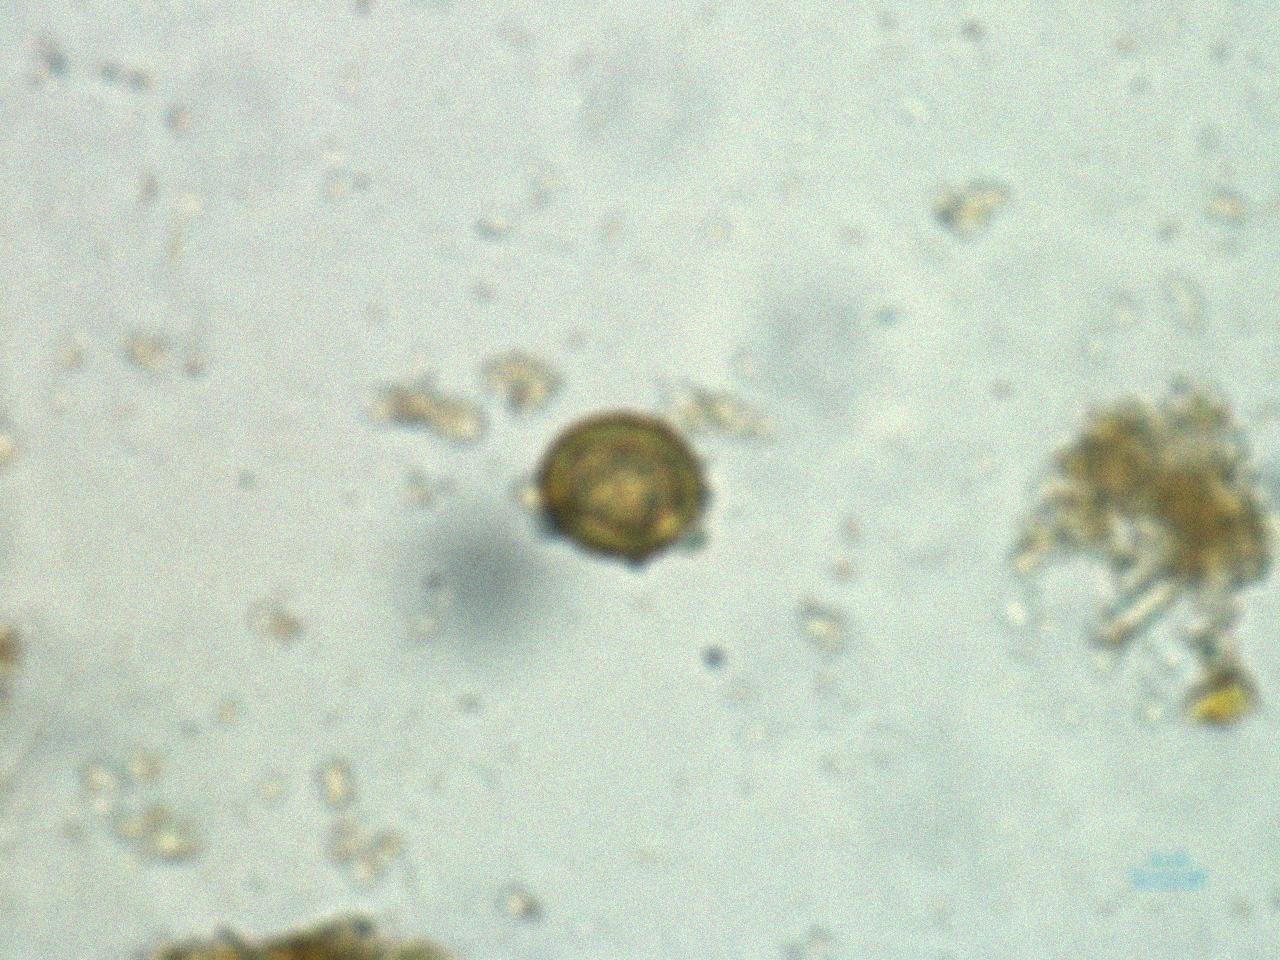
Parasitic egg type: Taenia spp. egg